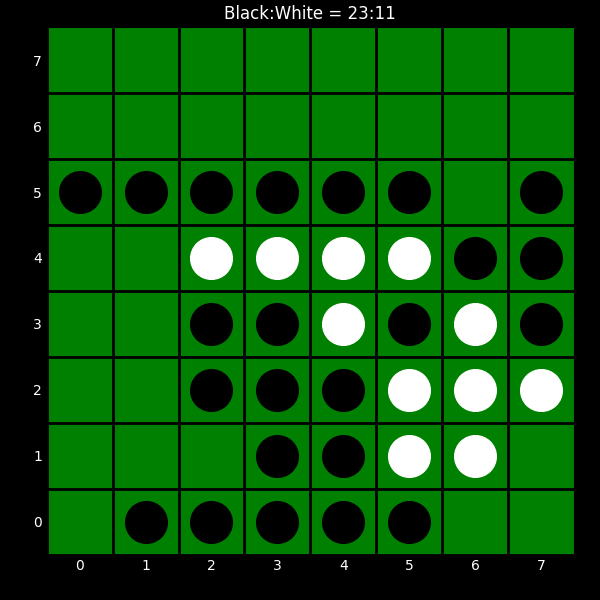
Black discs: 23
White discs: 11